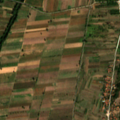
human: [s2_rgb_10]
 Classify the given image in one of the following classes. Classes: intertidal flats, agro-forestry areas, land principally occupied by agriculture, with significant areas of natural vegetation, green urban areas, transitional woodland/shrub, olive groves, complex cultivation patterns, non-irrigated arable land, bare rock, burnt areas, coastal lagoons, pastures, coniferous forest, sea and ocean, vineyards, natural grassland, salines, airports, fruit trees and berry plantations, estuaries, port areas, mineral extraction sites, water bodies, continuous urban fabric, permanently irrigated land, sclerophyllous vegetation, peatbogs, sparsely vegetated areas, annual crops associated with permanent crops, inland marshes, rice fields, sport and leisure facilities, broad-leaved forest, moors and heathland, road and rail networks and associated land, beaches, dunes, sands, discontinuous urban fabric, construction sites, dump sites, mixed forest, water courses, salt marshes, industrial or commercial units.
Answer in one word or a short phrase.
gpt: discontinuous urban fabric, non-irrigated arable land, complex cultivation patterns